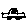
Label: car